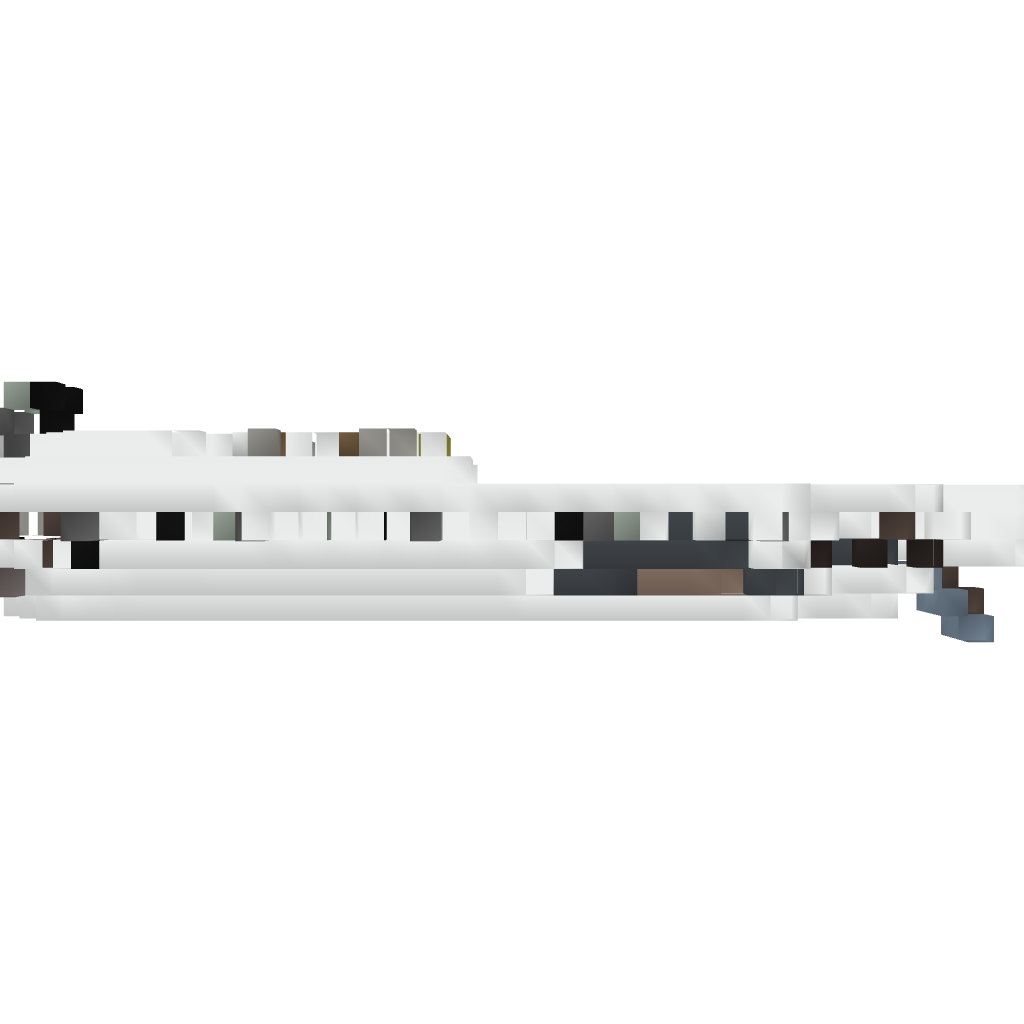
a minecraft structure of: War Airship - Silver Empire Raider